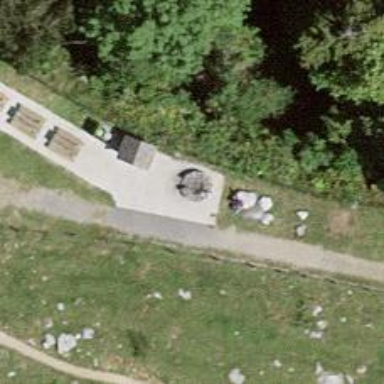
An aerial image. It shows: BBQ amenity.